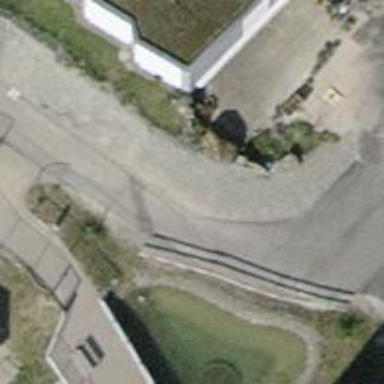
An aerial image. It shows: Concrete path.